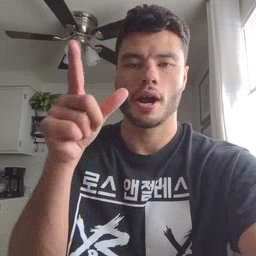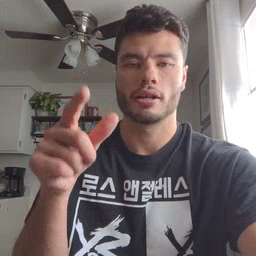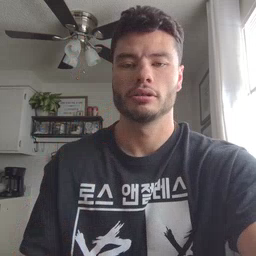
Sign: wake